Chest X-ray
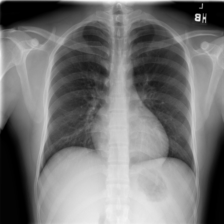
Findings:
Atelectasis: negative
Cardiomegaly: negative
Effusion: negative
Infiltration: negative
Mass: negative
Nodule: negative
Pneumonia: negative
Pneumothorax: negative
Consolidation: negative
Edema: negative
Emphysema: negative
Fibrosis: negative
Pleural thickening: negative
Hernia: negative